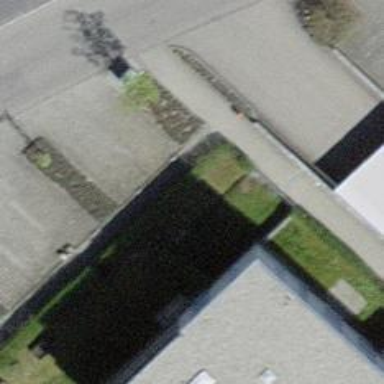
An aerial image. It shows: Hedge barrier.